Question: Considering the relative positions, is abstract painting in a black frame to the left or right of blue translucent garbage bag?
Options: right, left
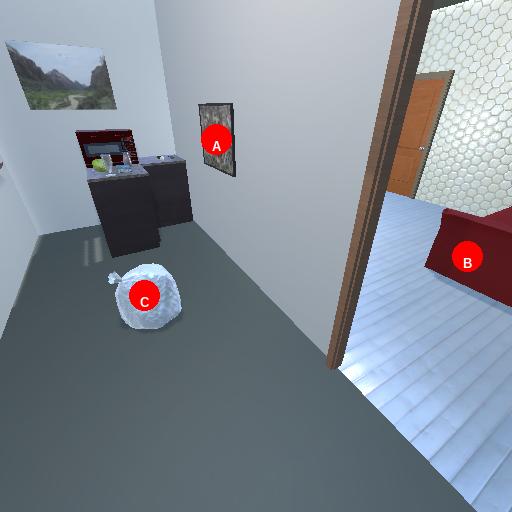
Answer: right